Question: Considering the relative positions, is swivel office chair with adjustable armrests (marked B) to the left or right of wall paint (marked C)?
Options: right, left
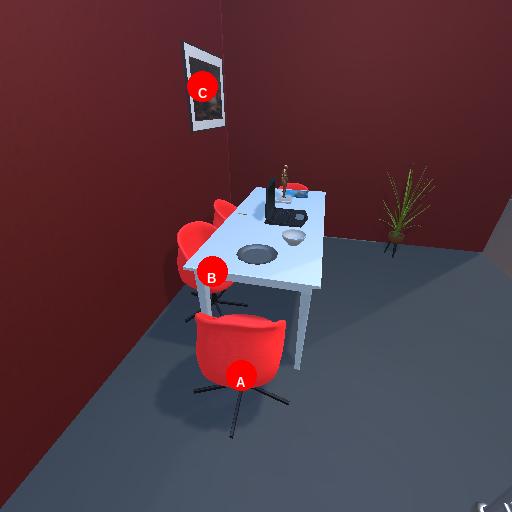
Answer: right